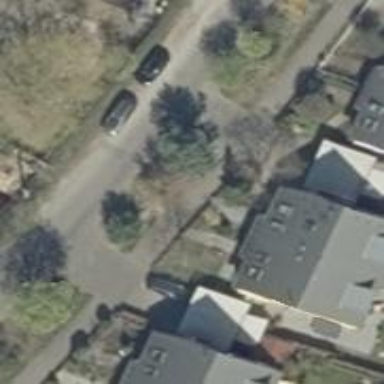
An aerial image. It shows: Semidetached house.